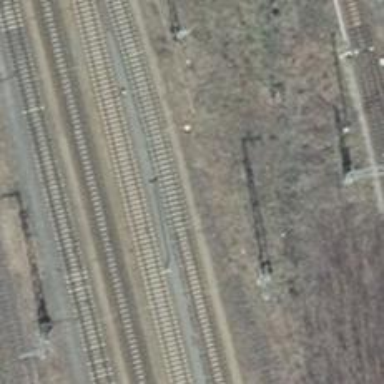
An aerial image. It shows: Abandoned railway yard.